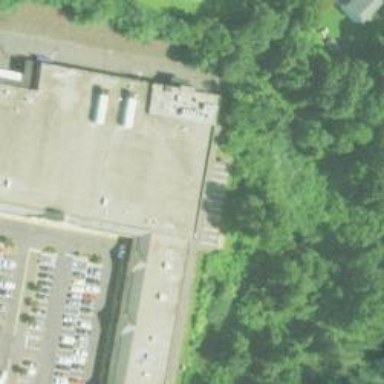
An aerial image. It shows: Building that houses supermarket.